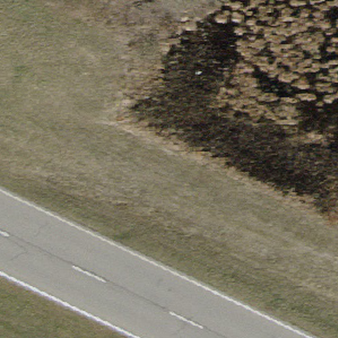
Label: other